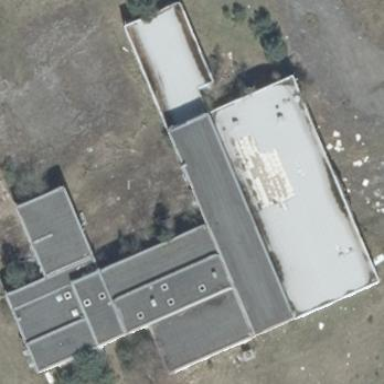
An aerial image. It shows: Industrial building.